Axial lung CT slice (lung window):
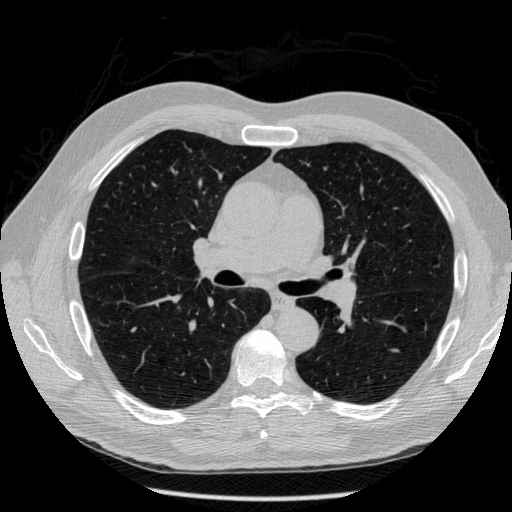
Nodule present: no